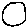
Label: circle